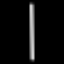
Label: line